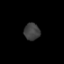
Tissue: prostate
Cell type: T cells
Senescence score: 0.3168
Nuclear area (px): 262
Mean DAPI intensity: 63.447